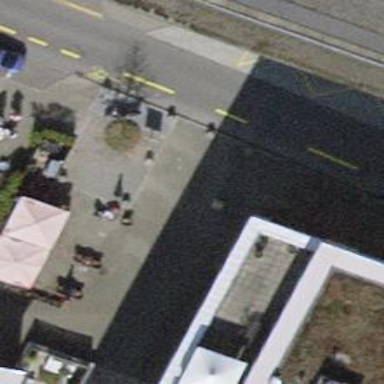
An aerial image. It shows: Fast food establishment.